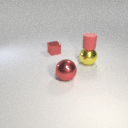
large red metal sphere to the right of small red metal cube